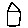
Label: house